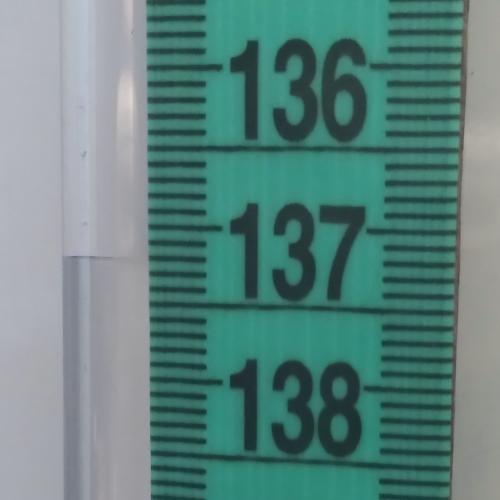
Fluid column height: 137.2 cm